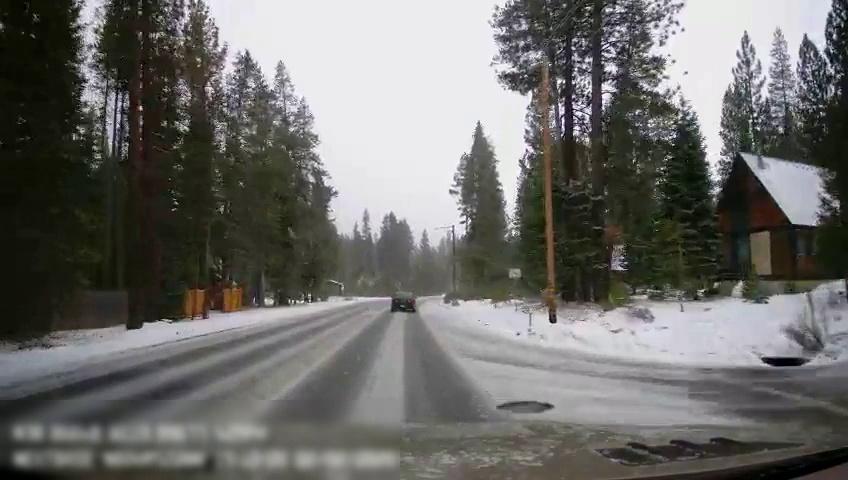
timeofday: Day
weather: Snowy
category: Drivable Space
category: Vehicles | Car
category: Vehicles | Car
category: Traffic | Signs